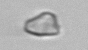
Label: detritus_transparent